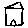
Label: house